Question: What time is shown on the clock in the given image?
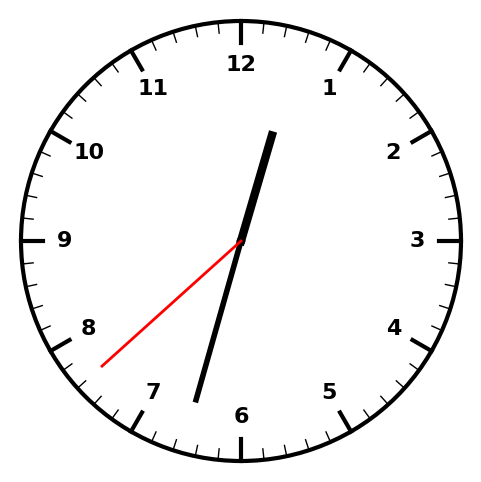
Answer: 12:32:38